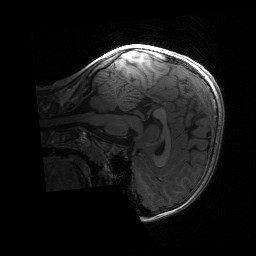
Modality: T1w
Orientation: sagittal
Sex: male
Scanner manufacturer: siemens
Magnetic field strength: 3 T
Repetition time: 1.9 s
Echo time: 0.00243 s